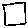
Label: square